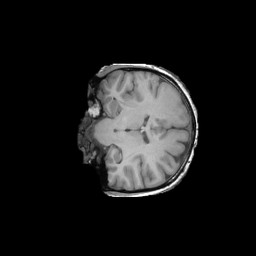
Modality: T1w
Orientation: coronal
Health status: ill
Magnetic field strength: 3 T